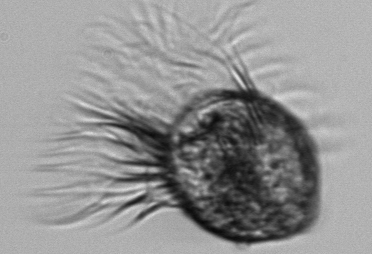
Label: Pelagostrobilidium